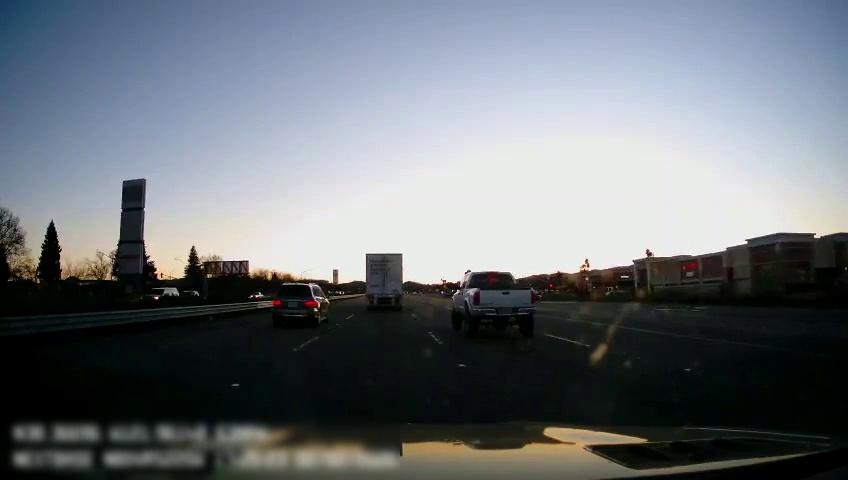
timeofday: Dusk/Dawn/Twilight
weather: Cloudy
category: Drivable Space
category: Vehicles | Van
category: Vehicles | Car
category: Vehicles | Truck
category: Vehicles | SUV
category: Vehicles | Truck
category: Vehicles | Truck
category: Lanes | Current Lane
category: Lanes | Current Lane
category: Lanes | Alternate Lane
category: Lanes | Alternate Lane